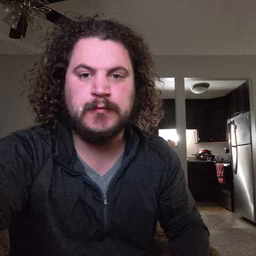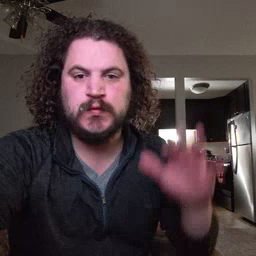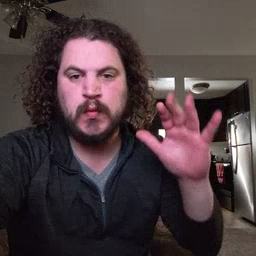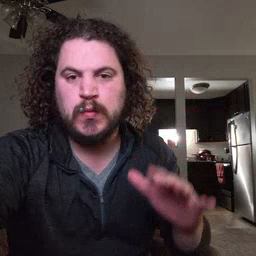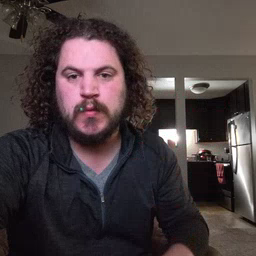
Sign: snow